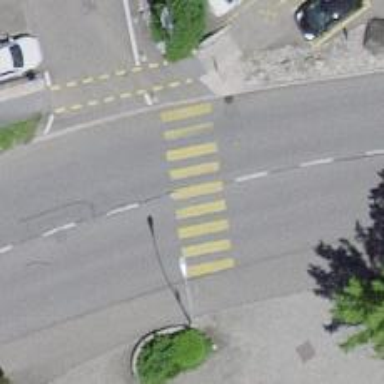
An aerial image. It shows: Uncontrolled zebra crossing on the road.